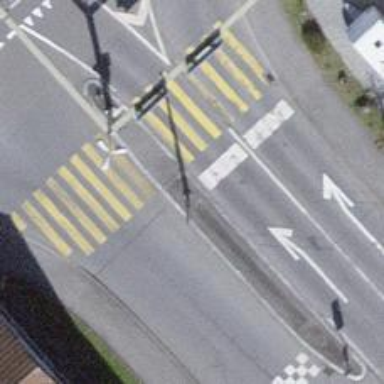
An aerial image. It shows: Road with traffic signals.